RGB frame:
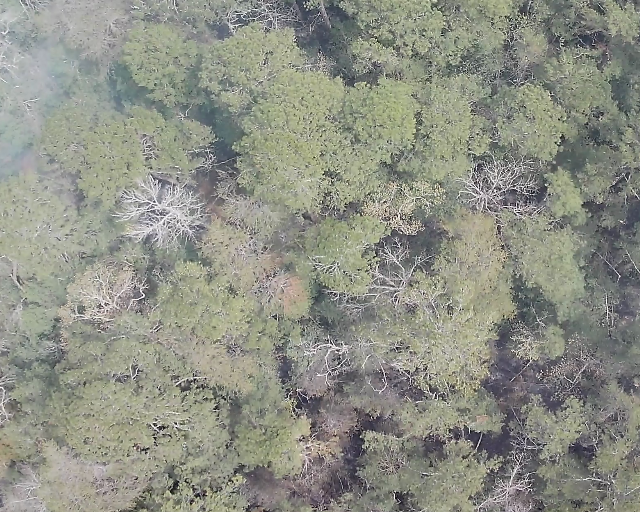
Thermal frame:
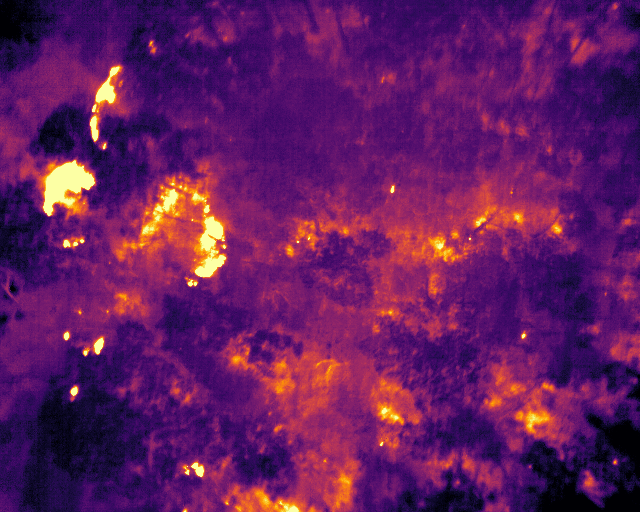
Captured: 2026-02-26 03:08:49
Pixels at or above 80 °C: 178 (fraction of frame: 0.0005432)